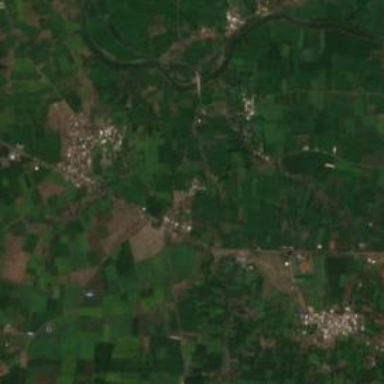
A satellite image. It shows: Village.